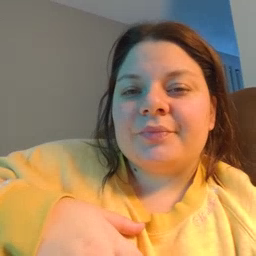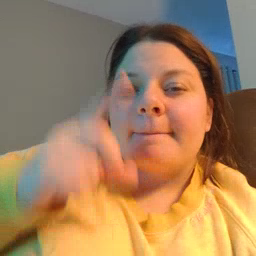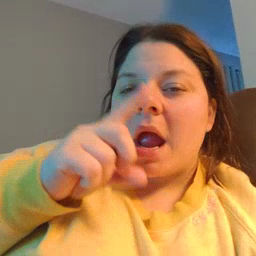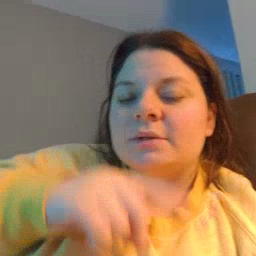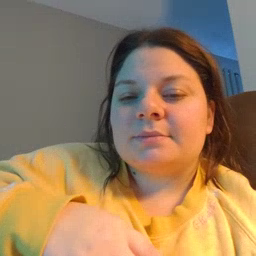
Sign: mouse